Interaction volume radius: 5 \u00c5
Interaction volume height: 40 \u00c5
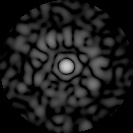
Disorder parameter: 0.8162